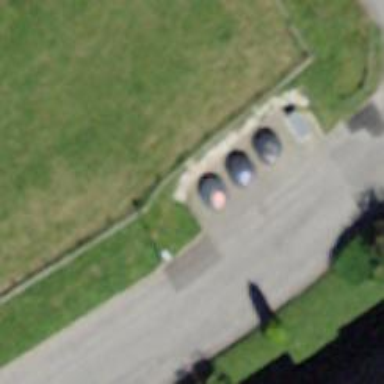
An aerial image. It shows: Recycling container in the area designated for recycling.